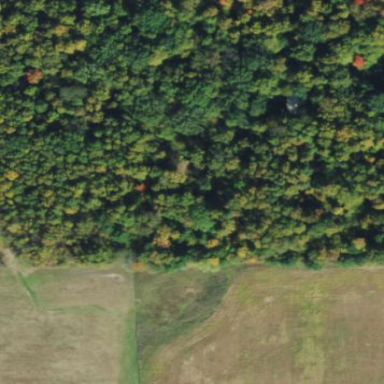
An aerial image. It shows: Beautiful woodland area.